Interaction volume radius: 5 \u00c5
Interaction volume height: 15 \u00c5
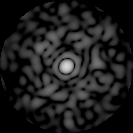
Disorder parameter: 0.8549